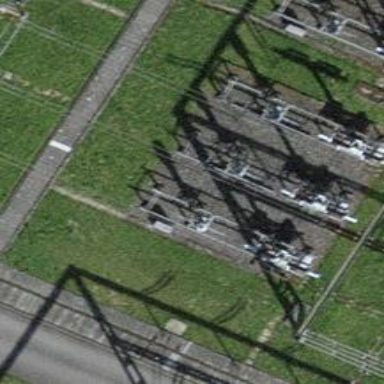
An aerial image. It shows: Switch used for power control.